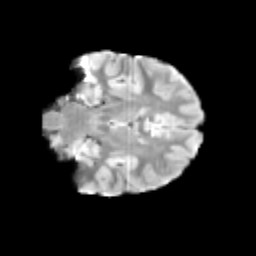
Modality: T2w
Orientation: coronal
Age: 9
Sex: male
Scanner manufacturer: siemens
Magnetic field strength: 3 T
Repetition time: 3.8 s
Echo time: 0.07 s